Interaction volume radius: 10 \u00c5
Interaction volume height: 15 \u00c5
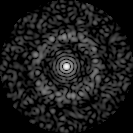
Disorder parameter: 0.8421